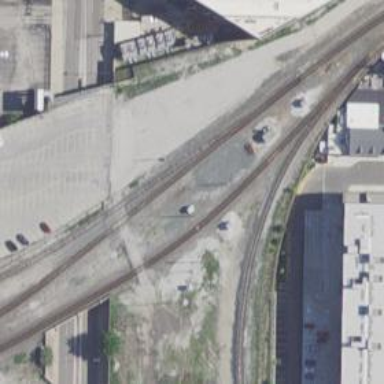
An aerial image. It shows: Junction on the railway.